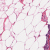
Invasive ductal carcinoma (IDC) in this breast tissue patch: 1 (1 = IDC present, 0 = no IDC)